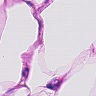
Metastatic tissue present: no